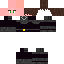
A male human skin with medium skin, wearing brown long hair dressed in a blue hoodie and black pants, featuring a closed mouth.